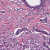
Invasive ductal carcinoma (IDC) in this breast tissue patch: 1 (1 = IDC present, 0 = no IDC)